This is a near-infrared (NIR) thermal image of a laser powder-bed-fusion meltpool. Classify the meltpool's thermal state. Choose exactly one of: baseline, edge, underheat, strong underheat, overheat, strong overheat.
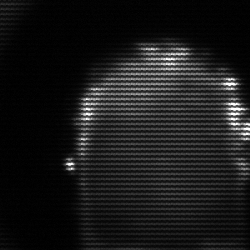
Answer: baseline